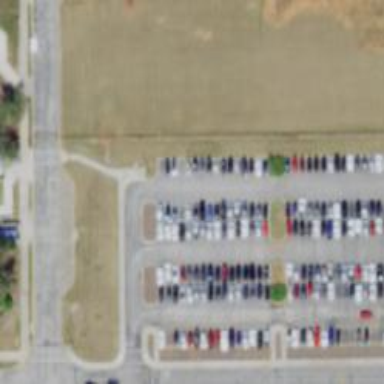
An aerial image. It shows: Parking space is available.